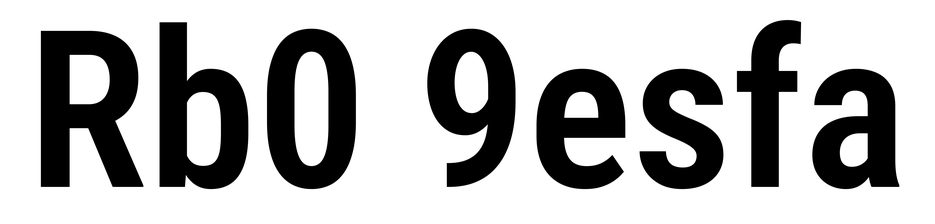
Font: Roboto_Condensed_SemiBold